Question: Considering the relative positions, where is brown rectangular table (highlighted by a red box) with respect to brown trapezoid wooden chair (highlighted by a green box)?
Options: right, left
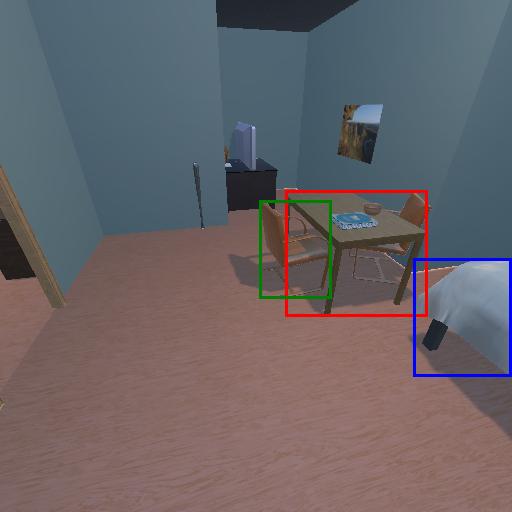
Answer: right